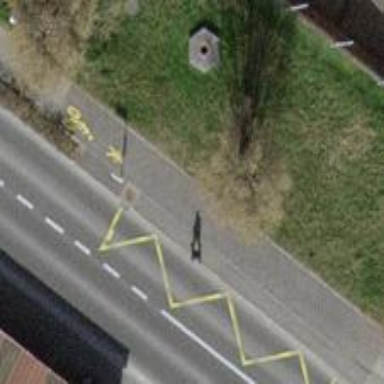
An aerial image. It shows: Bus stop with platform for public transport.